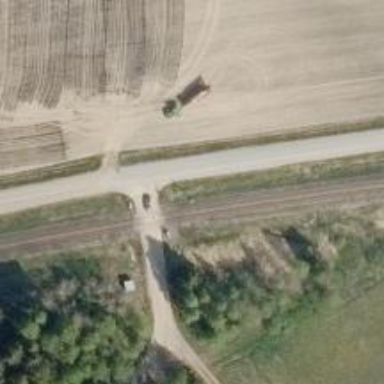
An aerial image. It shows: Level crossing with both lights and saltire in place.